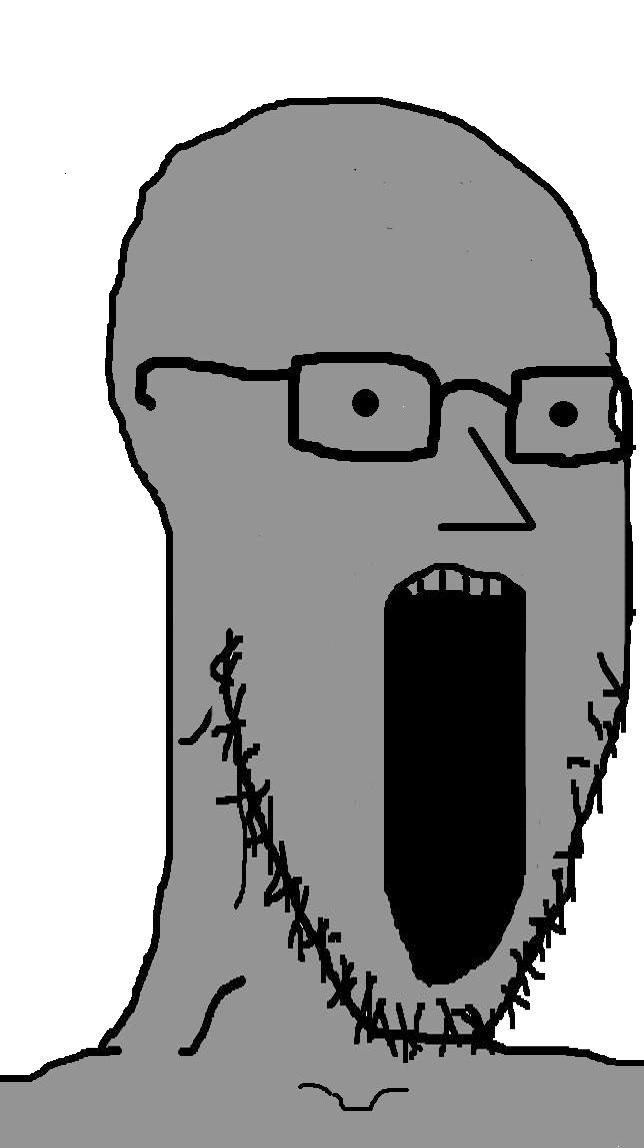
Label: 5_NPC